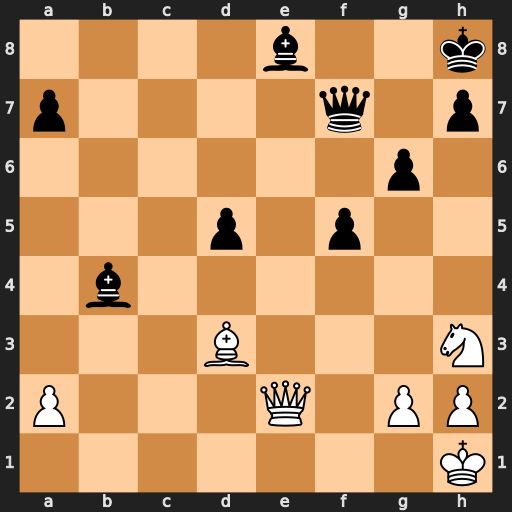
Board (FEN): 4b2k/p4q1p/6p1/3p1p2/1b6/3B3N/P3Q1PP/7K
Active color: w
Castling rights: -
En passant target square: -
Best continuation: Qb2+ Kg8 Qxb4